Interaction volume radius: 5 \u00c5
Interaction volume height: 35 \u00c5
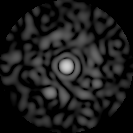
Disorder parameter: 0.8596